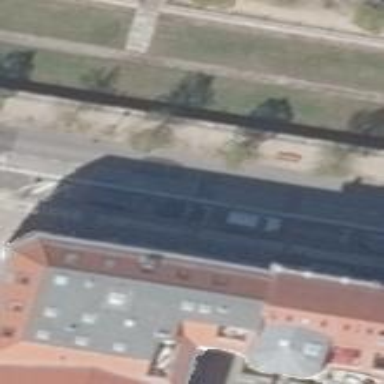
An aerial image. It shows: Corner saltbox-shaped roof on apartment building.